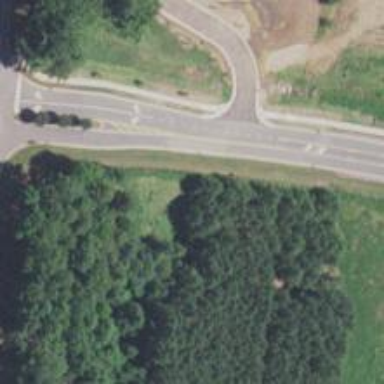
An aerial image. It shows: Asphalt unclassified road with sidewalk on the left.